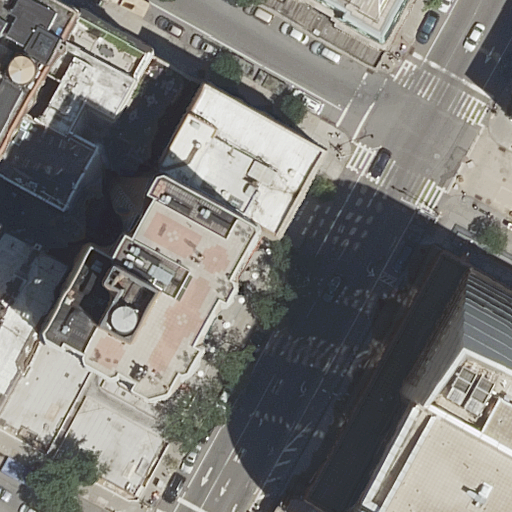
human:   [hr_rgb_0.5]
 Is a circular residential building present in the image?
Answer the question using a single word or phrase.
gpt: no

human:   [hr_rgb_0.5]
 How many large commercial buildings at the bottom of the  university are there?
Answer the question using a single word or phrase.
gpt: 0

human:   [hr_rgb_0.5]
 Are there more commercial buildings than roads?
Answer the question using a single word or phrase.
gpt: no

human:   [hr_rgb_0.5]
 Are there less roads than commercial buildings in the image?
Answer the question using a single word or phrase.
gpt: no

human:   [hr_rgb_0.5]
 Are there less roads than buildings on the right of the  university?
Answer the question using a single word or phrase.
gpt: no

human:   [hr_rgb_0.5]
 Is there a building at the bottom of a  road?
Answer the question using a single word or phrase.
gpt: yes

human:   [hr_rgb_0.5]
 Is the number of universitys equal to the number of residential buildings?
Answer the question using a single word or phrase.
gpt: no

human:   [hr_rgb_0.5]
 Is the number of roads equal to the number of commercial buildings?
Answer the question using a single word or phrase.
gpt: no

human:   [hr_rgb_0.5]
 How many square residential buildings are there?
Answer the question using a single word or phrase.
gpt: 0

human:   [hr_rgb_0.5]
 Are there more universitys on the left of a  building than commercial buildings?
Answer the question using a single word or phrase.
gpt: no

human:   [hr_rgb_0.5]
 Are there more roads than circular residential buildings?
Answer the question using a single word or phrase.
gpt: yes

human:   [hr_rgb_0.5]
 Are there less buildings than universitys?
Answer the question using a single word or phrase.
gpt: no

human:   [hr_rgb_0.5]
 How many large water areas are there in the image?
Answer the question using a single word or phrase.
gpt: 0

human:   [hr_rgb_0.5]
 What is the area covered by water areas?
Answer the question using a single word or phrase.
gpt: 0m2

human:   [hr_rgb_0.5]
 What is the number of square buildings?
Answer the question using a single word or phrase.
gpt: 0

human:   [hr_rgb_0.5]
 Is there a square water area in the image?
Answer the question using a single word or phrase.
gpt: no

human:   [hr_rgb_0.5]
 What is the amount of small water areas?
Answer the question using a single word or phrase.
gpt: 0

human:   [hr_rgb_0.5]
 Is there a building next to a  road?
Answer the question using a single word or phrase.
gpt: yes

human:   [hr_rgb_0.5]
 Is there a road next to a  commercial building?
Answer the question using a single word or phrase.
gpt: no

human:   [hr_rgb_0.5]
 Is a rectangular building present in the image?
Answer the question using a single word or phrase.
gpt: yes

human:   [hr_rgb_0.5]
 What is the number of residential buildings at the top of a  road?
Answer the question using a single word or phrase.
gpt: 7

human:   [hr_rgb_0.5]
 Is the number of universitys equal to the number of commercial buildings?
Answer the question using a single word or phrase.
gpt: no

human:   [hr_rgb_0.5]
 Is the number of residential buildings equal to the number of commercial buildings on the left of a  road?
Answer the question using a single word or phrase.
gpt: no

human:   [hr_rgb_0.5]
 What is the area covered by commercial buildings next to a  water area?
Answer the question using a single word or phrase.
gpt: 0m2

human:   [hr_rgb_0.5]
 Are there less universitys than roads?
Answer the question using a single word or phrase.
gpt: yes

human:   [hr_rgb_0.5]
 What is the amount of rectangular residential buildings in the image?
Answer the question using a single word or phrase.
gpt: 3

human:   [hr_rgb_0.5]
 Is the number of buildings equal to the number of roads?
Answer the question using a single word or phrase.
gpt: no

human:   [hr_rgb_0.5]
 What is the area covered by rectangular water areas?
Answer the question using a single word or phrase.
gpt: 0m2

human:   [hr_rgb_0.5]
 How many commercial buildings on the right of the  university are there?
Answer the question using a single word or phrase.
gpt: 0

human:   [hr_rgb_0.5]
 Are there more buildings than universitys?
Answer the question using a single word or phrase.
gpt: yes

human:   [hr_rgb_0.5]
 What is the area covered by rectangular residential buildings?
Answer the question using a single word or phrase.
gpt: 791m2

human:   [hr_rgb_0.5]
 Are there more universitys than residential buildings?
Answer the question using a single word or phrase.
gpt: no

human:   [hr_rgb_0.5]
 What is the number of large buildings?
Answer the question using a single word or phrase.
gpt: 3

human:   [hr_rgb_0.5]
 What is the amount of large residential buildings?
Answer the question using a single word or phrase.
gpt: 3

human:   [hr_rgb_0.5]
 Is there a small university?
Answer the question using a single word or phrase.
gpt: yes

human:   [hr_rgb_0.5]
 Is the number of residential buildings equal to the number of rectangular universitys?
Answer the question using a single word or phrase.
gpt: no